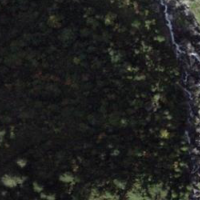
EUNIS habitat code: 44
Species observed at this site:
Saxifraga rotundifolia